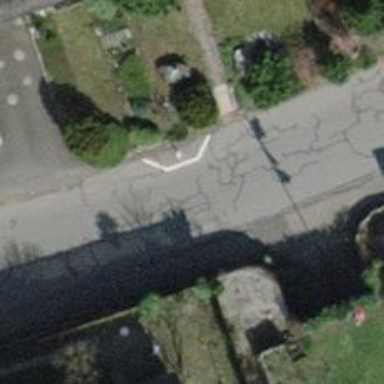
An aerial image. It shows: Chicane for traffic calming.